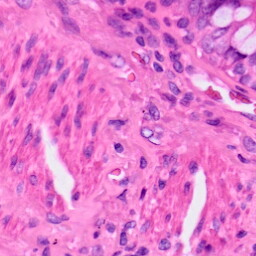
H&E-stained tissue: Lung